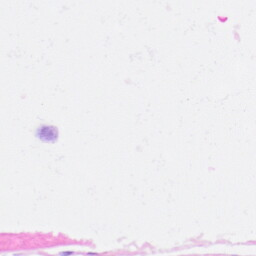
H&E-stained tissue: Heart